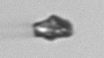
Label: detritus_transparent